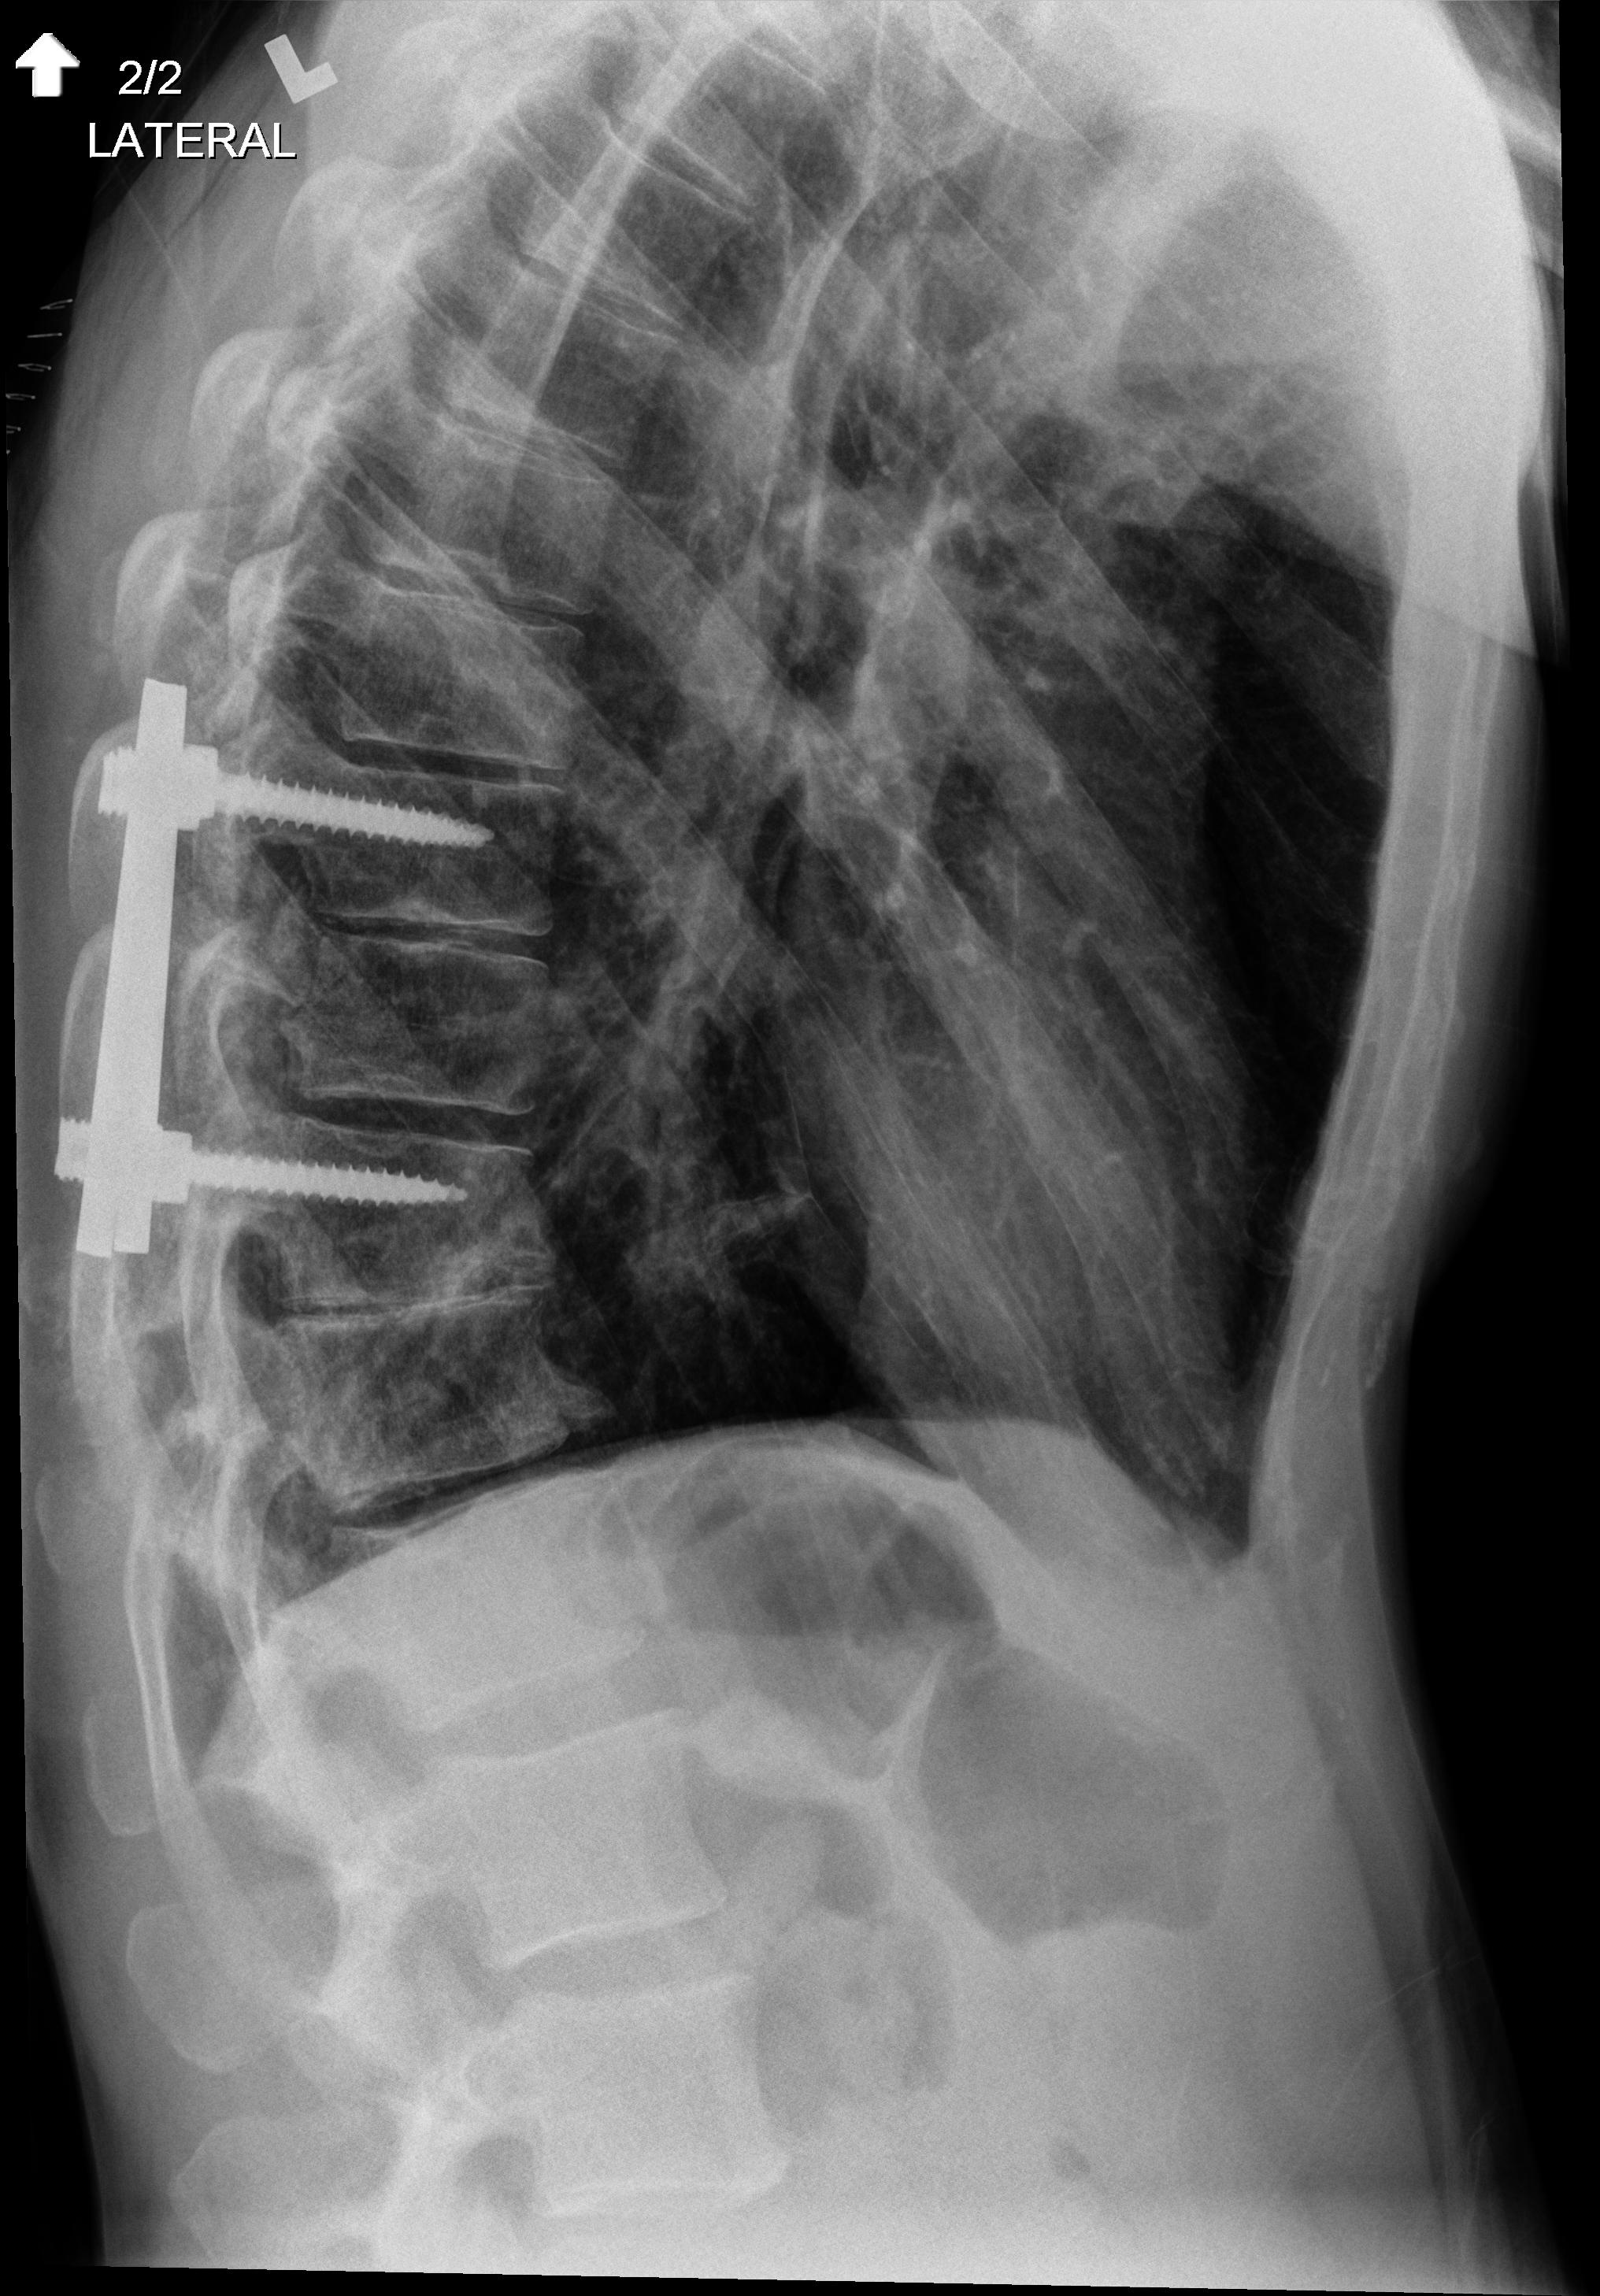
View: LATERAL
Implant manufacturer: nuvasive reline